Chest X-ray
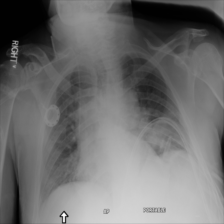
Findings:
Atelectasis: positive
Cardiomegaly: negative
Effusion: negative
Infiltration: positive
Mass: negative
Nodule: negative
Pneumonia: negative
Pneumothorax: negative
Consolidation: negative
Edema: negative
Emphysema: negative
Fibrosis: negative
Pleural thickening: negative
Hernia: negative